Field crop: maize
Growth stage: 2
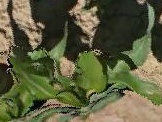
Species: maize